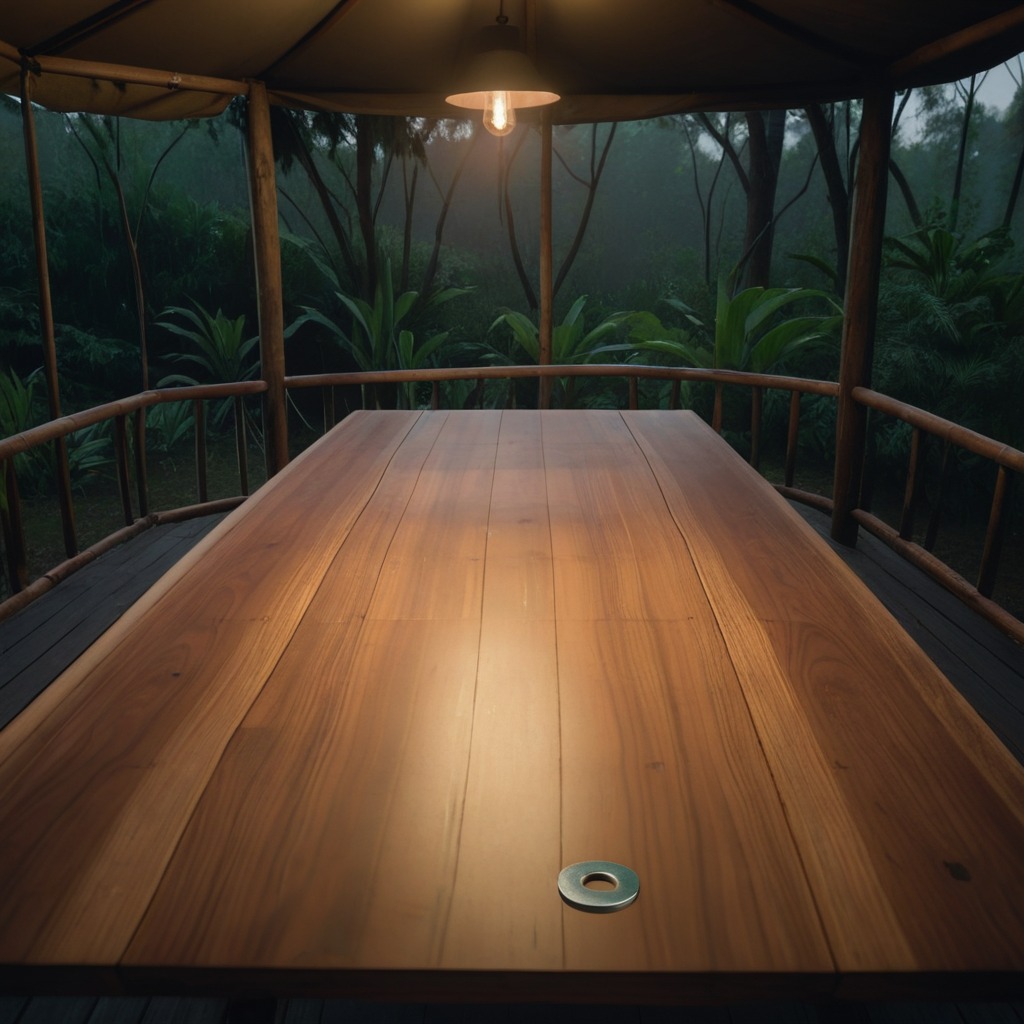
A flat metal washer lying on a wooden table inside a jungle field workshop tent at night.